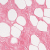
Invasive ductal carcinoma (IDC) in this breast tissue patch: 0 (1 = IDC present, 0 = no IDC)